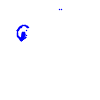
Particle: electron